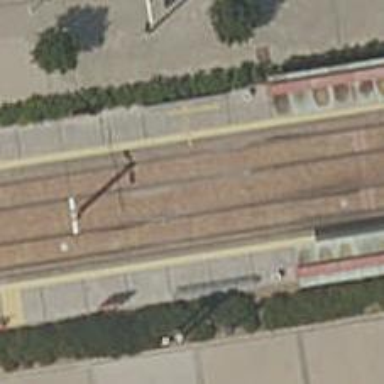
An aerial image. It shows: Light rail station that serves as public transport hub for the railway system.